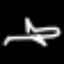
Label: airplane